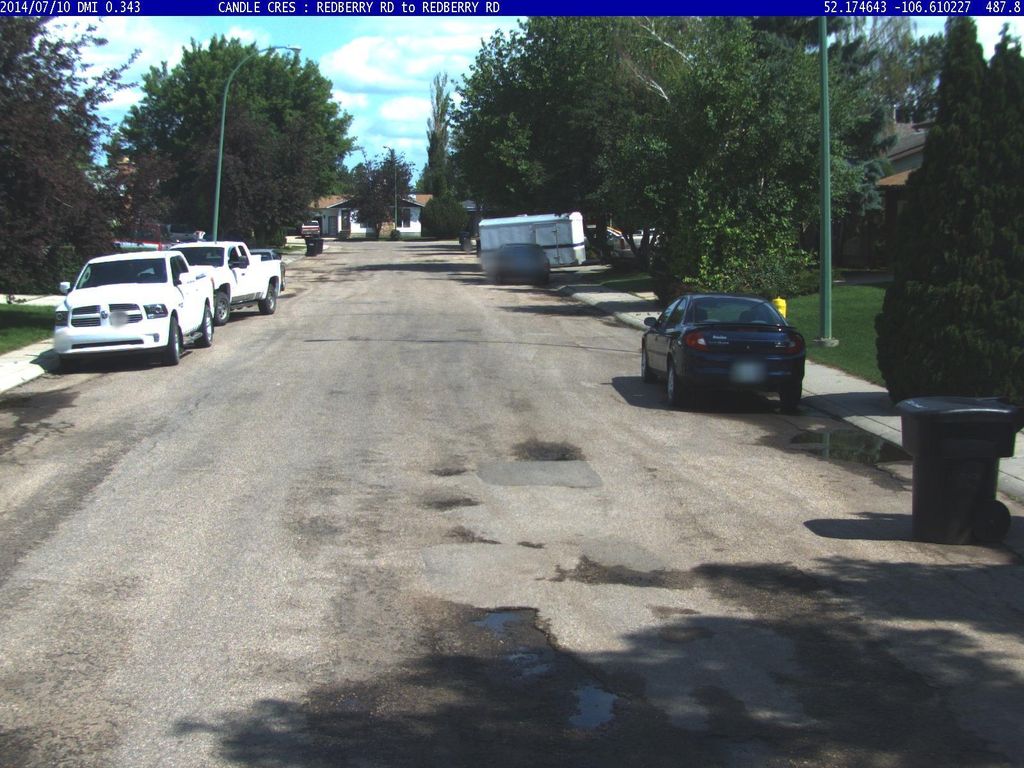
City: saskatoon